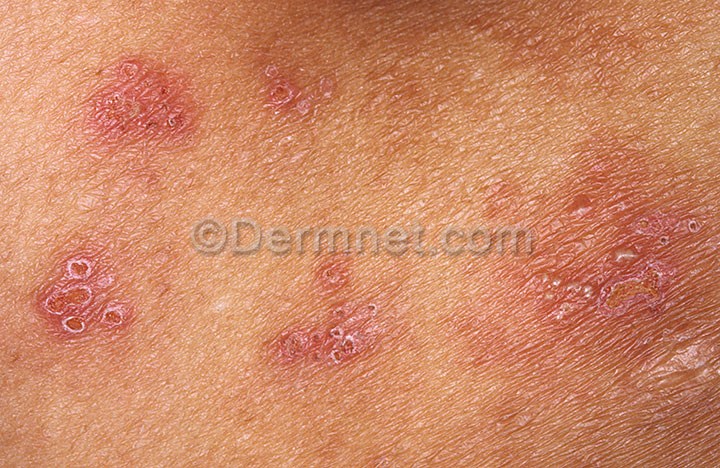
Disease: Warts Molluscum and other Viral Infections